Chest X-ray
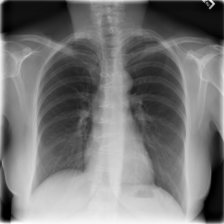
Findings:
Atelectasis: negative
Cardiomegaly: negative
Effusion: negative
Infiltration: negative
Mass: negative
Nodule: negative
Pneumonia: negative
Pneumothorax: negative
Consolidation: negative
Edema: negative
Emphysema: negative
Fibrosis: negative
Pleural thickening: negative
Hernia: negative